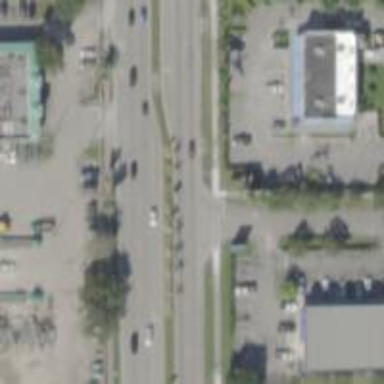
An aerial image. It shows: Asphalt footway with uncontrolled pedestrian crossing marked with lines.